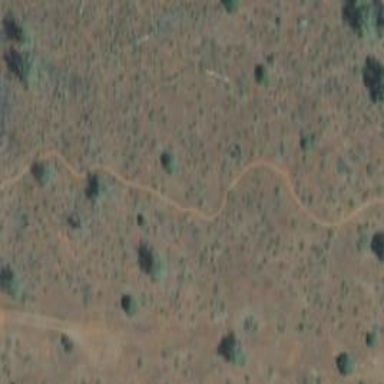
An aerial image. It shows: Path.